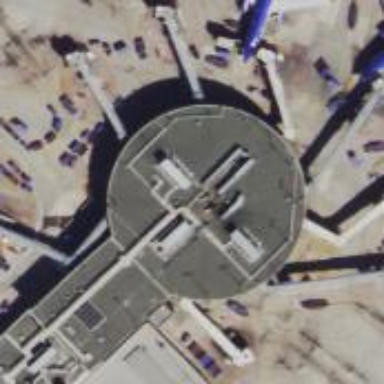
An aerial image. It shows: Information terminal.